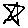
Label: star